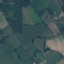
Label: Pasture